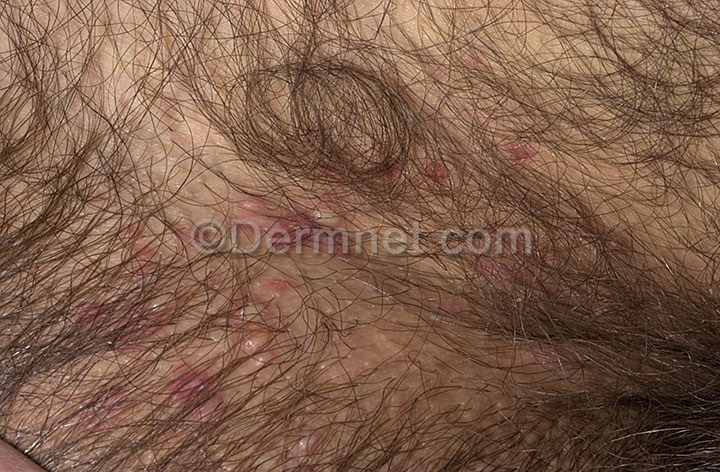
Disease: Tinea Ringworm Candidiasis and other Fungal Infections